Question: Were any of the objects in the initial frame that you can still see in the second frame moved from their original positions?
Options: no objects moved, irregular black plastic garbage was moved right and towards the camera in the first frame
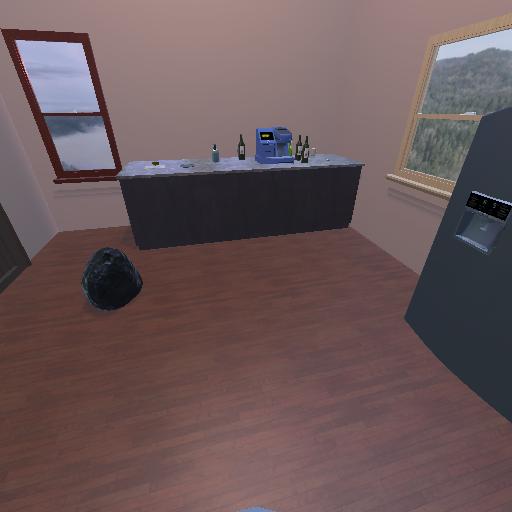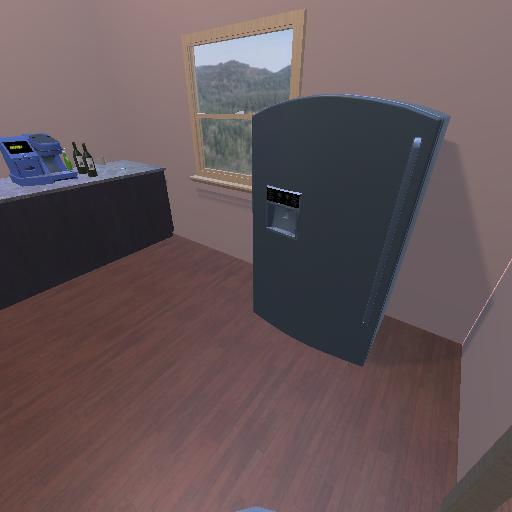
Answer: no objects moved